Question: I have a layout where I have 3 folders and an add button.
What I want is as soon as the user clicks on the add button. A new folder is added to the layout on the position of add button and add button shifts down below the folder-3.
Any suggestions how can I create this dynamic layout. At present I don't have even a single hackish idea by which I can implement this.

Any help is highly appreciated.
Thank you.
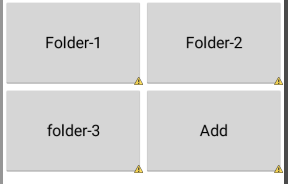
Answer: Use a <URL> with a custom adapter.
'''
<?xml version="1.0" encoding="utf-8"?>
<GridView xmlns:android="http://schemas.android.com/apk/res/android"
android:id="@+id/gridview"
android:layout_width="match_parent"
android:layout_height="match_parent"
android:columnWidth="90dp"
android:numColumns="auto_fit"
android:verticalSpacing="10dp"
android:horizontalSpacing="10dp"
android:stretchMode="columnWidth"
android:gravity="center" />
'''
You will need a custom adapter to inflate the grid view.
Keep a counter, say 'nbFolders' that represent the number of folders.
'''
int nbFolders = 0;
public void onCreate(Bundle savedInstanceState) {
super.onCreate(savedInstanceState);
setContentView(R.layout.main);
GridView gridview = (GridView) findViewById(R.id.gridview);
gridview.setAdapter(new FolderAdapter());
gridview.setOnItemClickListener(new OnItemClickListener() {
public void onItemClick(AdapterView<?> parent, View v,
int position, long id) {
if(position == nbFolders){
nbFolders++;
((FolderAdapter)gridView.getAdapter()).notifyDataSetChanged();
}
}
});
}
//Here is where the magic happens
public class FolderAdapter extends BaseAdapter {
public int getCount() {
return nbFolders + 1;
}
public View getView(int position, View convertView, ViewGroup parent) {
TextView yourView;
if (convertView == null) {
yourView = new TextView(YourActivity.this);
} else {
yourView = (TextView) convertView;
}
if(position < nbFolders){
yourView.setText("Folder " + (position + 1));
}else{
yourView.setText("Add");
}
return yourView;
}
}
'''